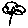
Label: flower